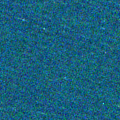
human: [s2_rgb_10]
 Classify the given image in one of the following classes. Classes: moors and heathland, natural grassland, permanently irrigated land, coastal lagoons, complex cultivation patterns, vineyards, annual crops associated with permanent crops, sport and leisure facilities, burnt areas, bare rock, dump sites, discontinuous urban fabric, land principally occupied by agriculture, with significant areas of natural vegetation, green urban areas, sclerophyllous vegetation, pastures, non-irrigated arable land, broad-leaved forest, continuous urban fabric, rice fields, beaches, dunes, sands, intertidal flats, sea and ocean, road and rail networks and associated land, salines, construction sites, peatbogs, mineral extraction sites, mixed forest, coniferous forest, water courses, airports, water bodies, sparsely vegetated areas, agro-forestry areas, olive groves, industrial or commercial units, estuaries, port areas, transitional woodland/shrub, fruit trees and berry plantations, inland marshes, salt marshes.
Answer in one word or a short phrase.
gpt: sea and ocean